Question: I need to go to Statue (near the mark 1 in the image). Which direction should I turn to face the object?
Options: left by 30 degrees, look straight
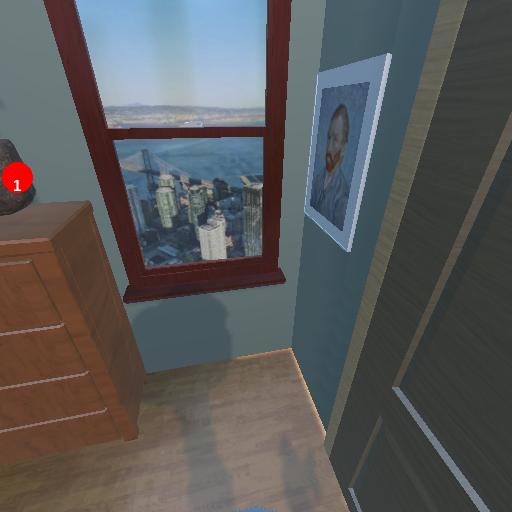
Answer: left by 30 degrees